Field crop: maize
Growth stage: 2
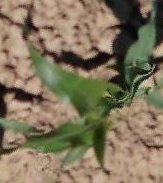
Species: maize